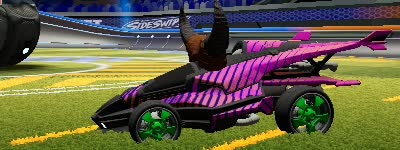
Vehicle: aftershock